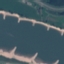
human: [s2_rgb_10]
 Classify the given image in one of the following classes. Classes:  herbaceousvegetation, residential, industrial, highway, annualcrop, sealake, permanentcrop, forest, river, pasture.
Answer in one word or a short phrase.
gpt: River